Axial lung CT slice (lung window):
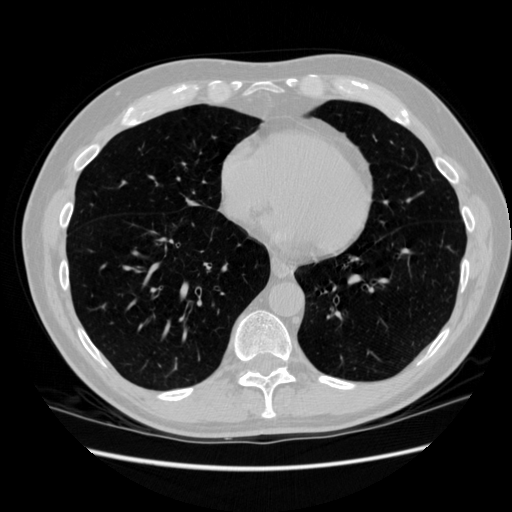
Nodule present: no